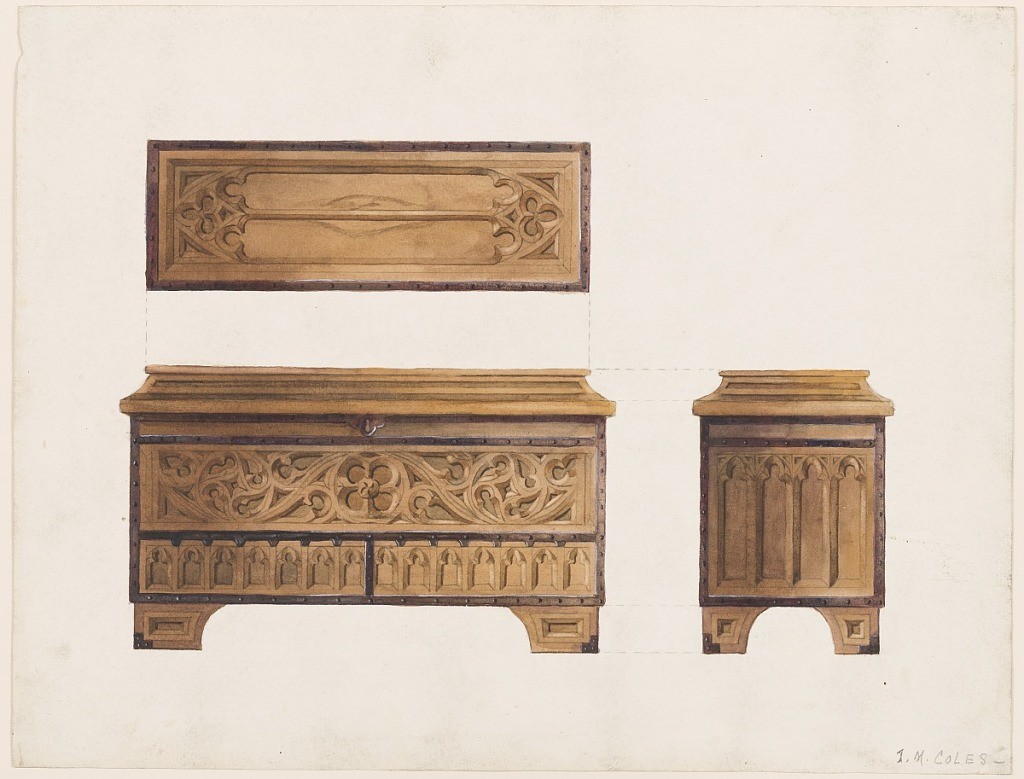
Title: Design for a carved wood chest
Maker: Izabel M. Coles, American, 1890 - 1964
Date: ca. 1909
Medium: Pencil and watercolor on paper
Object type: Drawing
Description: Design for a carved wood chest with metal fittings. Front elevation, side elevation, top.